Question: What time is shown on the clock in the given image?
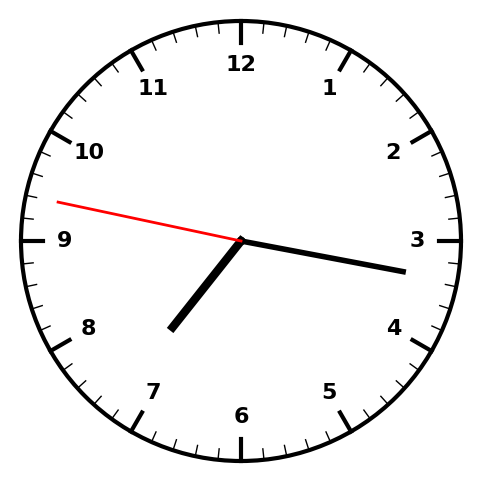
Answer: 07:16:47